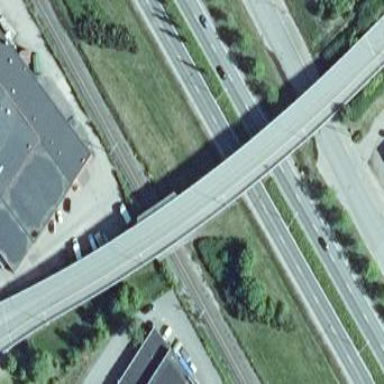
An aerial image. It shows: Beam bridge structure.